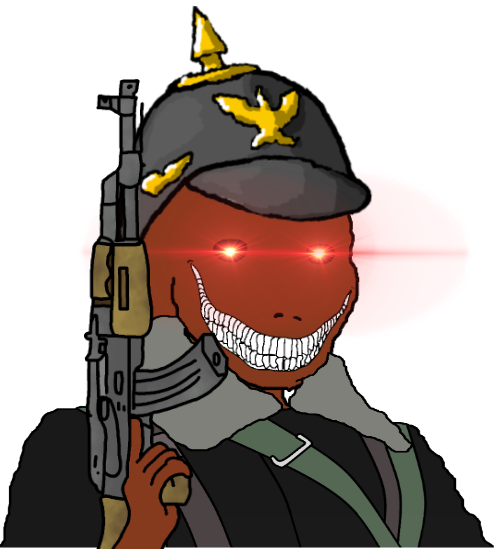
Label: 5_Oomer